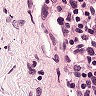
Metastatic tissue present: no